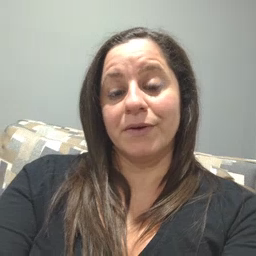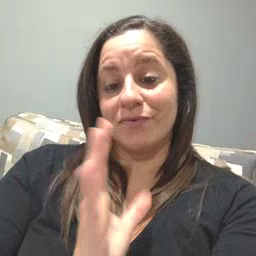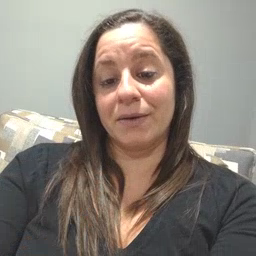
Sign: fine